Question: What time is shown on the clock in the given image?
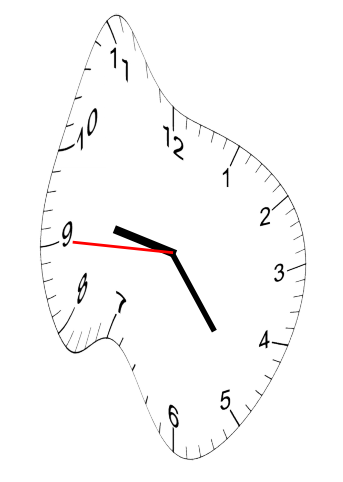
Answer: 09:23:45